Question: I want to place the map between address and contact us form.Now map is displayed
above the contact form. ''<URL>

I want to display map 'm' between address 'A' and contact form 'c'.
'''
@charset "utf-8";
body {
margin: 0;
padding: 0;
width: 100%;
color: #82CAFA;
font: normal 12px/1.5em"Liberation sans", Arial, Helvetica, sans-serif;
background: #f3f3f3 url(../images/) repeat-x center top;
background-color: #E3F2FF;
}
html,
.main {
padding: 0;
margin: 0;
}
.main {
background: url(../images/header_bg.jpg) no-repeat center top;
}
.clr {
clear: both;
padding: 0;
margin: 0;
width: 100%;
font-size: 0;
line-height: 0;
}
h2 {
margin: 8px 0;
padding: 8px 0;
font-size: 26px;
font-weight: normal;
color: #343537;
text-transform: uppercase;
border-bottom: 2px solid #c8c8c8;
}
p {
margin: 8px 0;
padding: 0 0 8px 0;
}
a {
color: #3183bf;
text-decoration: underline;
}
.header,
.content,
.menu_nav,
.fbg,
.footer,
form,
ol,
ol li,
ul,
.content .mainbar,
.content .sidebar {
margin: 0;
padding: 0;
}
.header {} .header_resize {
margin: 0 auto;
padding: 0;
width: 960px;
}
.logo {
padding: 0 0 0 20px;
float: none;
float: left;
width: auto;
height: 104px;
}
h1 {
margin: 0;
padding: 24px 0 0;
font-size: 36px;
font-weight: bold;
line-height: 1.2em;
text-transform: none;
letter-spacing: 1px;
}
h1 a,
h1 a:hover {
color: #efeeee;
text-decoration: none;
}
h1 span {} h1 small {
display: block;
font-size: 13px;
line-height: 1.2em;
letter-spacing: normal;
text-transform: none;
color: #efeeee;
}
.menu_nav {
margin: 0;
padding: 11px 0 0 24px;
height: 45px;
}
.menu_nav ul {
list-style: none;
padding: 0;
height: 50px;
float: left;
}
.menu_nav ul li {
margin: 0;
padding: 7px;
2px 0 0;
float: left;
background: url(../images/split.gif) no-repeat right center;
}
.menu_nav ul li a {
display: block;
margin: 0;
padding: 7px 24px;
font-size: 14px;
line-height: 19px;
font-weight: bold;
color: #fff;
text-decoration: none;
text-transform: uppercase;
text-align: center;
}
.menu_nav ul li.active a,
.menu_nav ul li a:hover {
text-decoration: none;
color: #fff;
}
.slider {
margin: 0 0 20px;
padding: 10px;
background: #fff;
}
.content {
padding: 0px;
}
.content_resize {
margin: 0 auto;
padding: 24px 0 40px;
width: 960px;
}
.content .mainbar {
margin: 0;
padding: 0;
float: right;
width: 300px;
}
.content .mainbar h2 {
margin-bottom: 0;
padding-bottom: 8px;
font-size: 26px;
line-height: 1.2em;
color: #212121;
}
.content .mainbar div.img {
padding: 0 0 12px;
float: left;
}
.content .mainbar img {} .content .mainbar img.fl {
margin: 0;
border: 1px solid #dedede;
}
.content .mainbar .article {
margin: 0 0 80px;
padding: 6px 20px;
}
.content .mainbar .post_content {} .content .mainbar .post_content strong {
color: #6d6d6d;
}
.content .sidebar {
padding: 0;
float: left;
width: 260px;
}
.content .sidebar .gadget {
margin: 0 0 12px;
padding: 6px 20px 24px;
}
.content .sidebar h2 {
color: #212121;
}
'''
'''
<div class="content">
<div class="content_resize">
<div class="mainbar">
<div id="map-canvas" style="width:500px;height:350px;border:1px solid black;"></div>
<div class="demo">
<h3 style="color:black;">Contuct Us</h3>
<form method="POST" autocomplete="off">
<div>
<input type="text" name="name" placeholder="NAME" required>
</div>
<br>
<div>
<input type="text" name="email" id="email" placeholder="E-MAIL" onblur="javascript:myFunction(this.value);" required>
</div>
<br>
<div><span id="error" style="color: Red; display: none"></span>
<input type="text" name="phone" placeholder="phone" onkeypress="return IsNumeric(event);" ondrop="return false;">
</div>
<br>
<div>
<textarea name="message" placeholder="MESSAGE" required></textarea>
</div>
<br>
<br>
<br>
<div>
<input type="submit" name="send" value="SEND">
</div>
</form>
<div class="clr"></div>
<div class="post_content">
</div>
<div class="clr"></div>
</div>
</div>
<div class="sidebar">
<div class="demo">
<h4 class="star"><span>sample</span>Technologies</h4>
<div class="clr"></div>
<p>
No 242, VR STREET,
<br>address,
<br>address1,
<br>area,
<br>sample.
<br>
<br>info@sample.com
<br>Tel: <PHONE>,<PHONE>
<br>
</p>
</div>
</div>
<div class="clr"></div>
</div>
'''
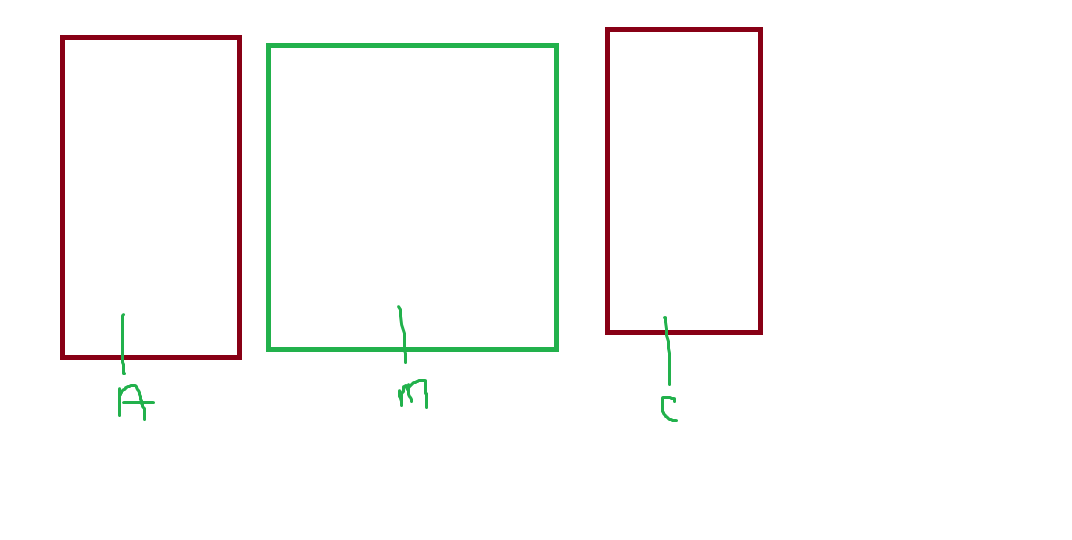
Answer: You should change order of your elements in DOM to this:
'''
<div>
<div class="sidebar"></div>
<div id="map-canvas"></div>
<div class="mainbar"></div>
</div>
'''
And also apply this css:
'''
.content_resize {
margin:0 auto;
padding:24px 0 40px;
width:1092px; //260 + 500 +(2px borders) + 300
}
.sidebar, .mainbar, #map-canvas {
float: left;
}
'''
<URL>